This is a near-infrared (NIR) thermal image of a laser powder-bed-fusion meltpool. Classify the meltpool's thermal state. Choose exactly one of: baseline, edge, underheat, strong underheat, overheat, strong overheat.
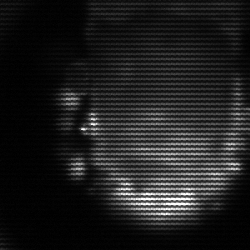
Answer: baseline